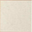
Piece: xx